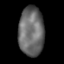
Tissue: lung
Cell type: Epithelial cells
Senescence score: 0.1785
Nuclear area (px): 1218
Mean DAPI intensity: 105.777